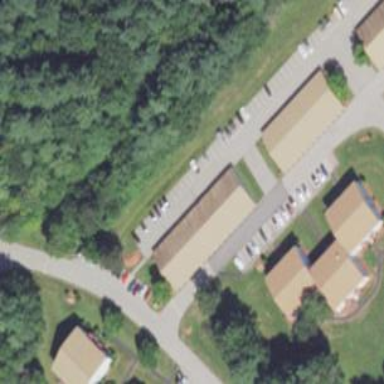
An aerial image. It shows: Group of garages.